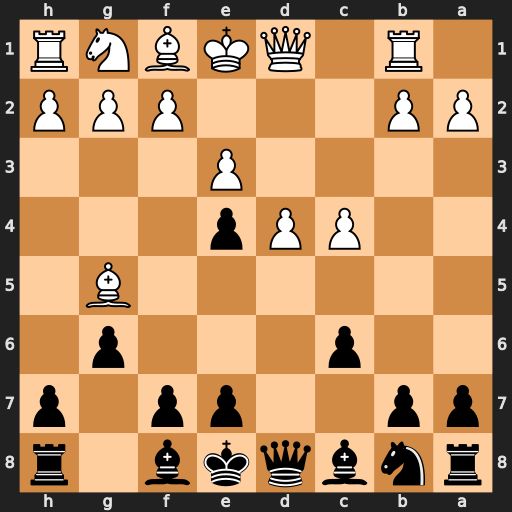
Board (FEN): rnbqkb1r/pp2pp1p/2p3p1/6B1/2PPp3/4P3/PP3PPP/1R1QKBNR
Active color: b
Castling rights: Kkq
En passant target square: -
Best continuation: Qa5+ b4 Qxg5